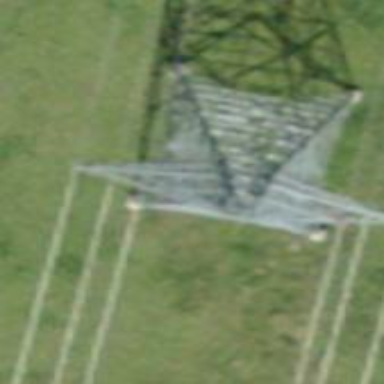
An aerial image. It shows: Power tower.